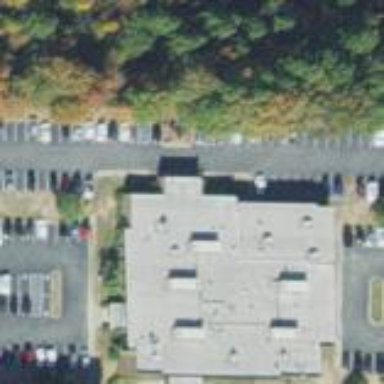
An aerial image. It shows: Clinic building offering healthcare services.